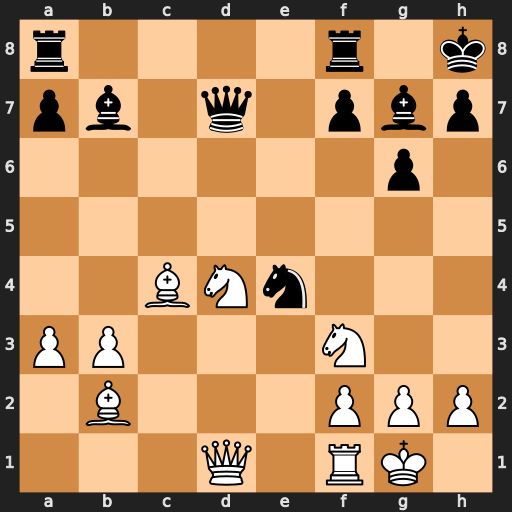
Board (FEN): r4r1k/pb1q1pbp/6p1/8/2BNn3/PP3N2/1B3PPP/3Q1RK1
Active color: w
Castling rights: -
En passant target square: -
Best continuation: Ne6 Qxd1 Bxg7+ Kg8 Rxd1